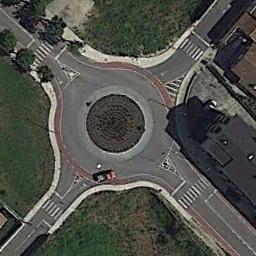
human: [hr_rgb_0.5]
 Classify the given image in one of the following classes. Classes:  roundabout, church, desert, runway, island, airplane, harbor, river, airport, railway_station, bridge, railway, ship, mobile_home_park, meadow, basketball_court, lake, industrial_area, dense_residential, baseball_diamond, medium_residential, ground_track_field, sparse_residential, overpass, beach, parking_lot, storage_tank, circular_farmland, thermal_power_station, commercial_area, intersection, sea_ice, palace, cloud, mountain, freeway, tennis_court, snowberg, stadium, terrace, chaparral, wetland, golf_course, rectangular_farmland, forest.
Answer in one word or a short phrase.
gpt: roundabout